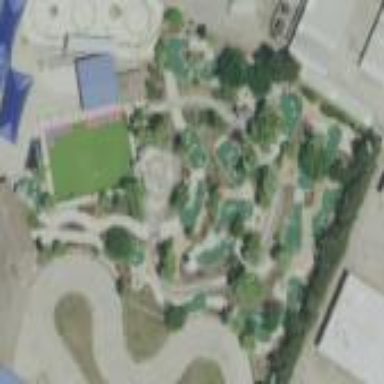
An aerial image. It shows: Miniature golf course.